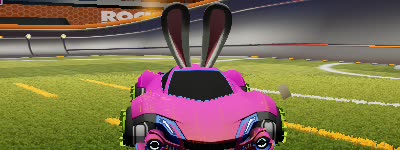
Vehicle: werewolf